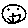
Label: smiley face